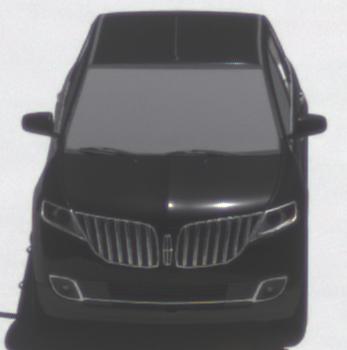
Make: Lincoln
Model: MKX
Detailed model: Gen. 1 CD3
Model produced from: 2010
Model produced until: 2015
Doors: 5
Color: black
Road condition: dry road
Daytime: midday
Contrast: high contrast